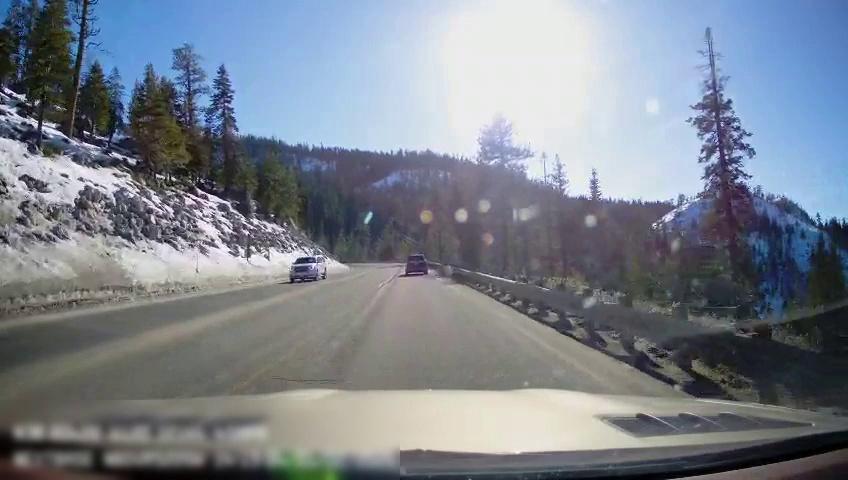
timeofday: Day
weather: Sunny
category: Drivable Space
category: Vehicles | SUV
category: Vehicles | SUV